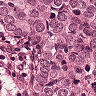
Metastatic tissue present: yes